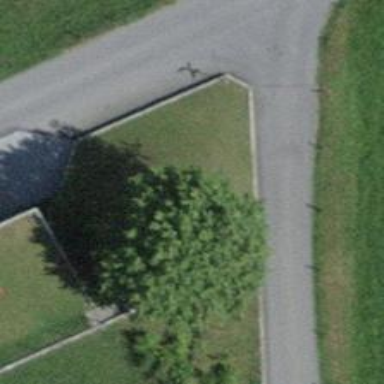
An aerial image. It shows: Set of steps on the road.